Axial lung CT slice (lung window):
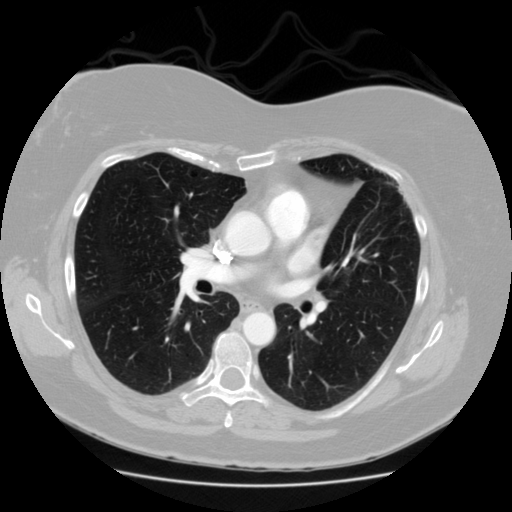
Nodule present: no